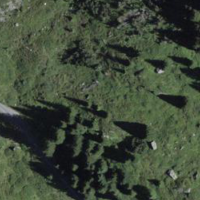
EUNIS habitat code: 31
Species observed at this site:
Vaccinium myrtillus
Rhododendron ferrugineum